Field crop: maize
Growth stage: 2
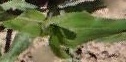
Species: maize